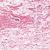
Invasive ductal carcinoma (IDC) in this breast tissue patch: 0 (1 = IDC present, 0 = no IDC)